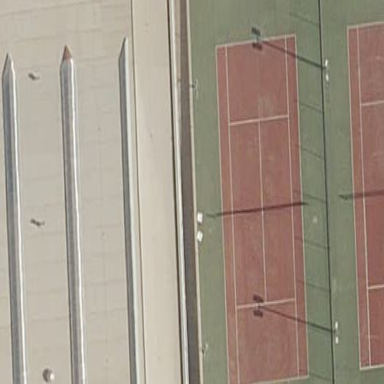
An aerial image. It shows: Tennis court on pitch.